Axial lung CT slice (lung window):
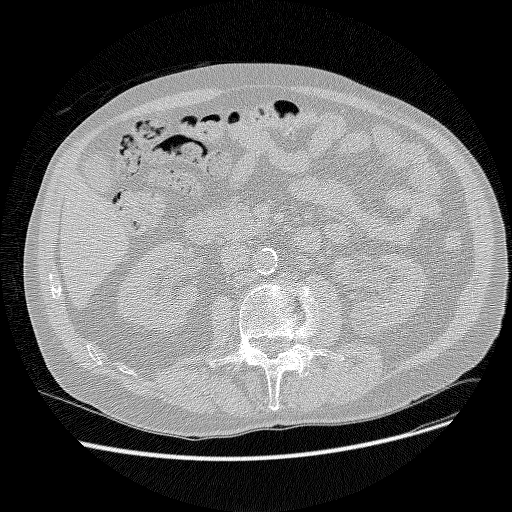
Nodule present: no